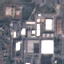
Land use / land cover class: Industrial